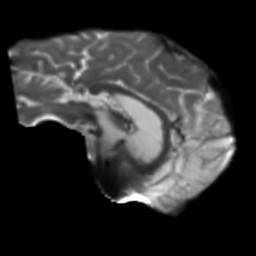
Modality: T2w
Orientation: sagittal
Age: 58
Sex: male
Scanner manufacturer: siemens
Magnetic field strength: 3 T
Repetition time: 5.25 s
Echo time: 0.08 s